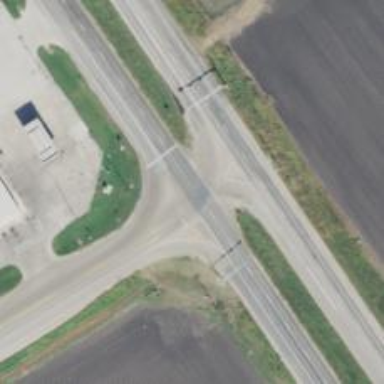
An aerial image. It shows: Tertiary road with asphalt surface.